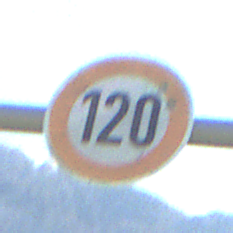
Verkehrszeichen: Geschwindigkeit120
Umgebung: Outdoor, Nature
Tageszeit: MorningAfternoon
Wetter: PartlyCloudy
Licht: Natural
Jahreszeit: NotSpecified
Kontrast: HighContrast